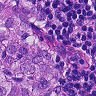
Metastatic tissue present: yes